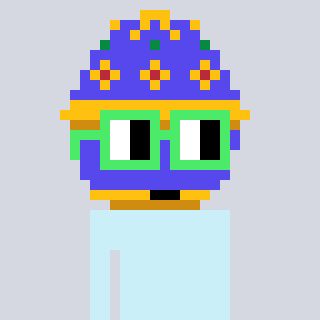
a pixel art character with square light green glasses, a faberge-shaped head and a grayscale-colored body on a cool background